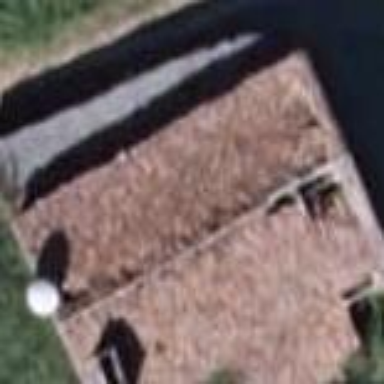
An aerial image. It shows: Simple house.